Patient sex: F
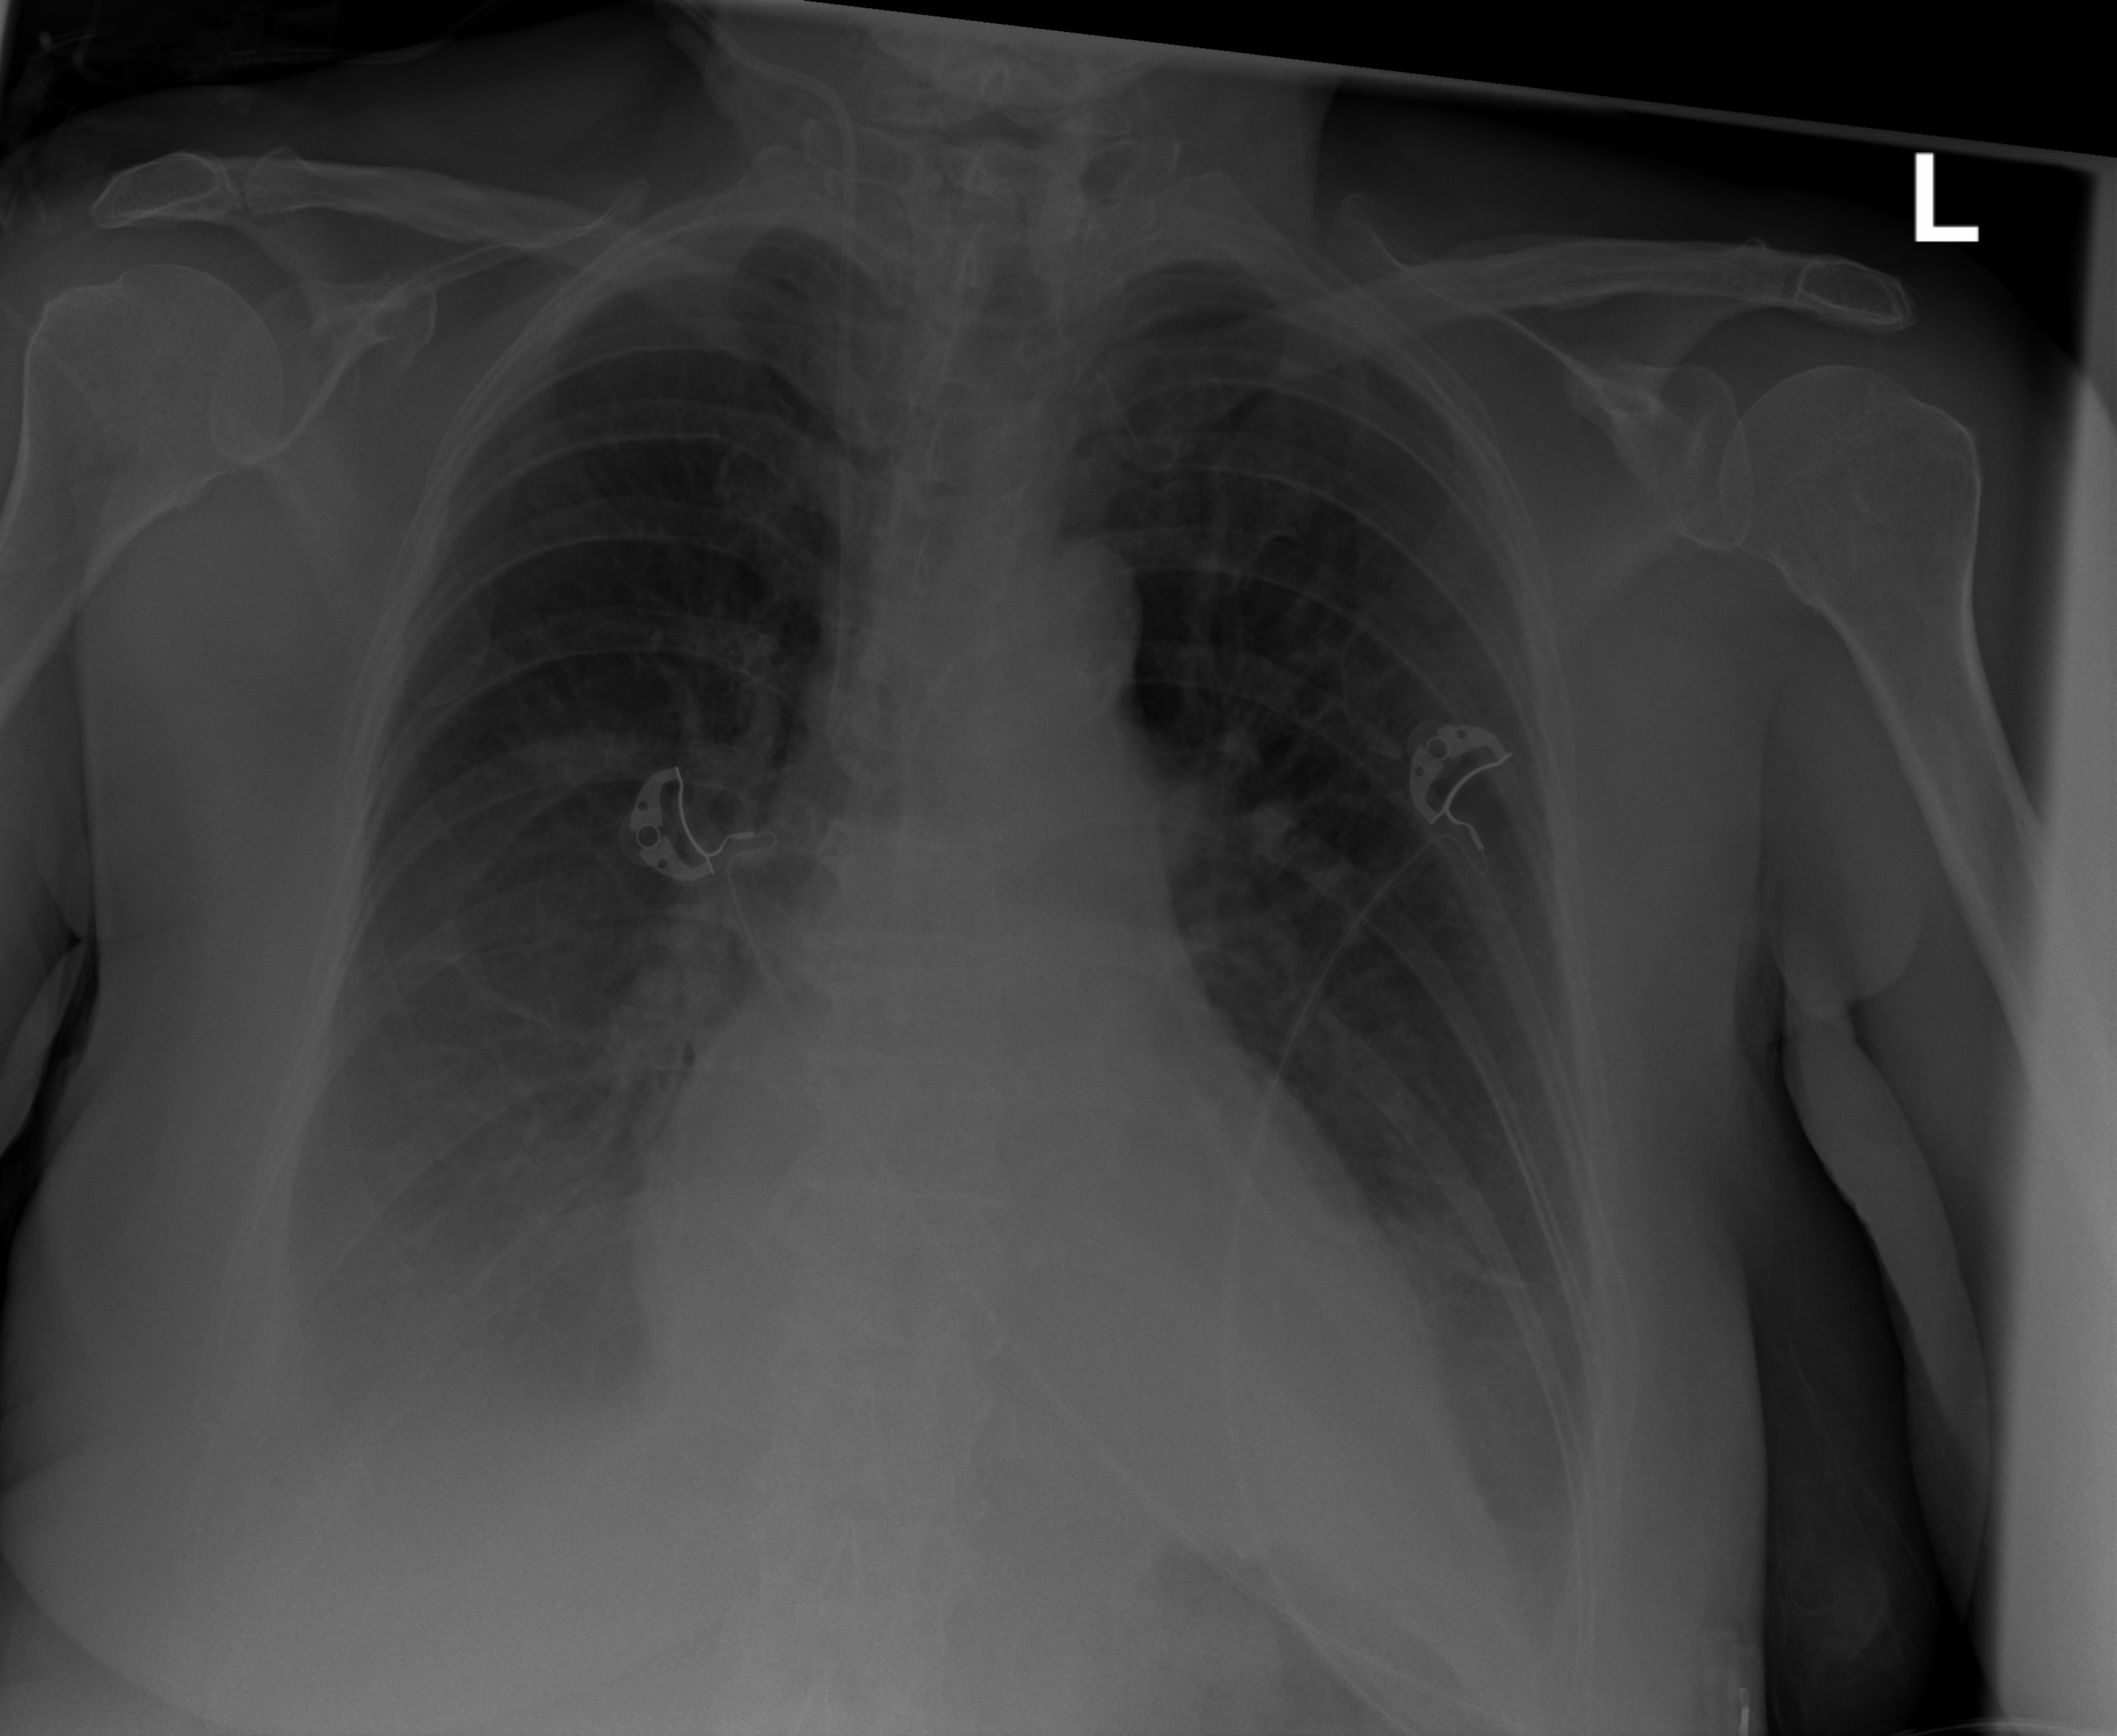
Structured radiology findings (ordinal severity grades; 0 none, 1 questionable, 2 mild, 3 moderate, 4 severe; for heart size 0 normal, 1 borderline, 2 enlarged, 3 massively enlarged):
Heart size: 2
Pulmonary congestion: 1
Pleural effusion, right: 3
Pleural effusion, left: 3
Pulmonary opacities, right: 2
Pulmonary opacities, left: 1
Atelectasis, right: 2
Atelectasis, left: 2